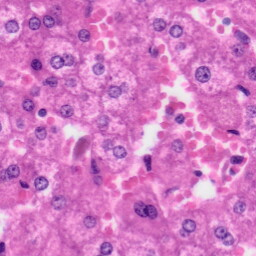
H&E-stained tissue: Liver